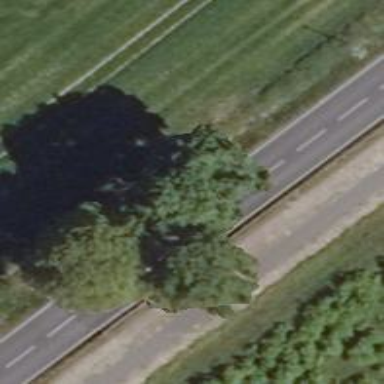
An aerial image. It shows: Deciduous tree with broadleaved leaves.